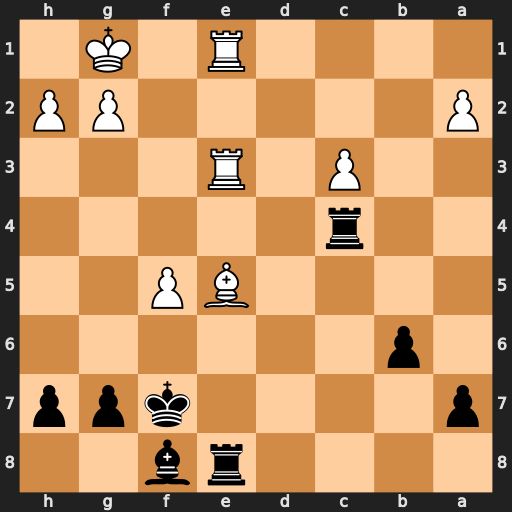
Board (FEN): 4rb2/p4kpp/1p6/4BP2/2r5/2P1R3/P5PP/4R1K1
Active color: b
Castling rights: -
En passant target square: -
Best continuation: Bc5 Bd4 Rxd4